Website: lowes
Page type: billing-address
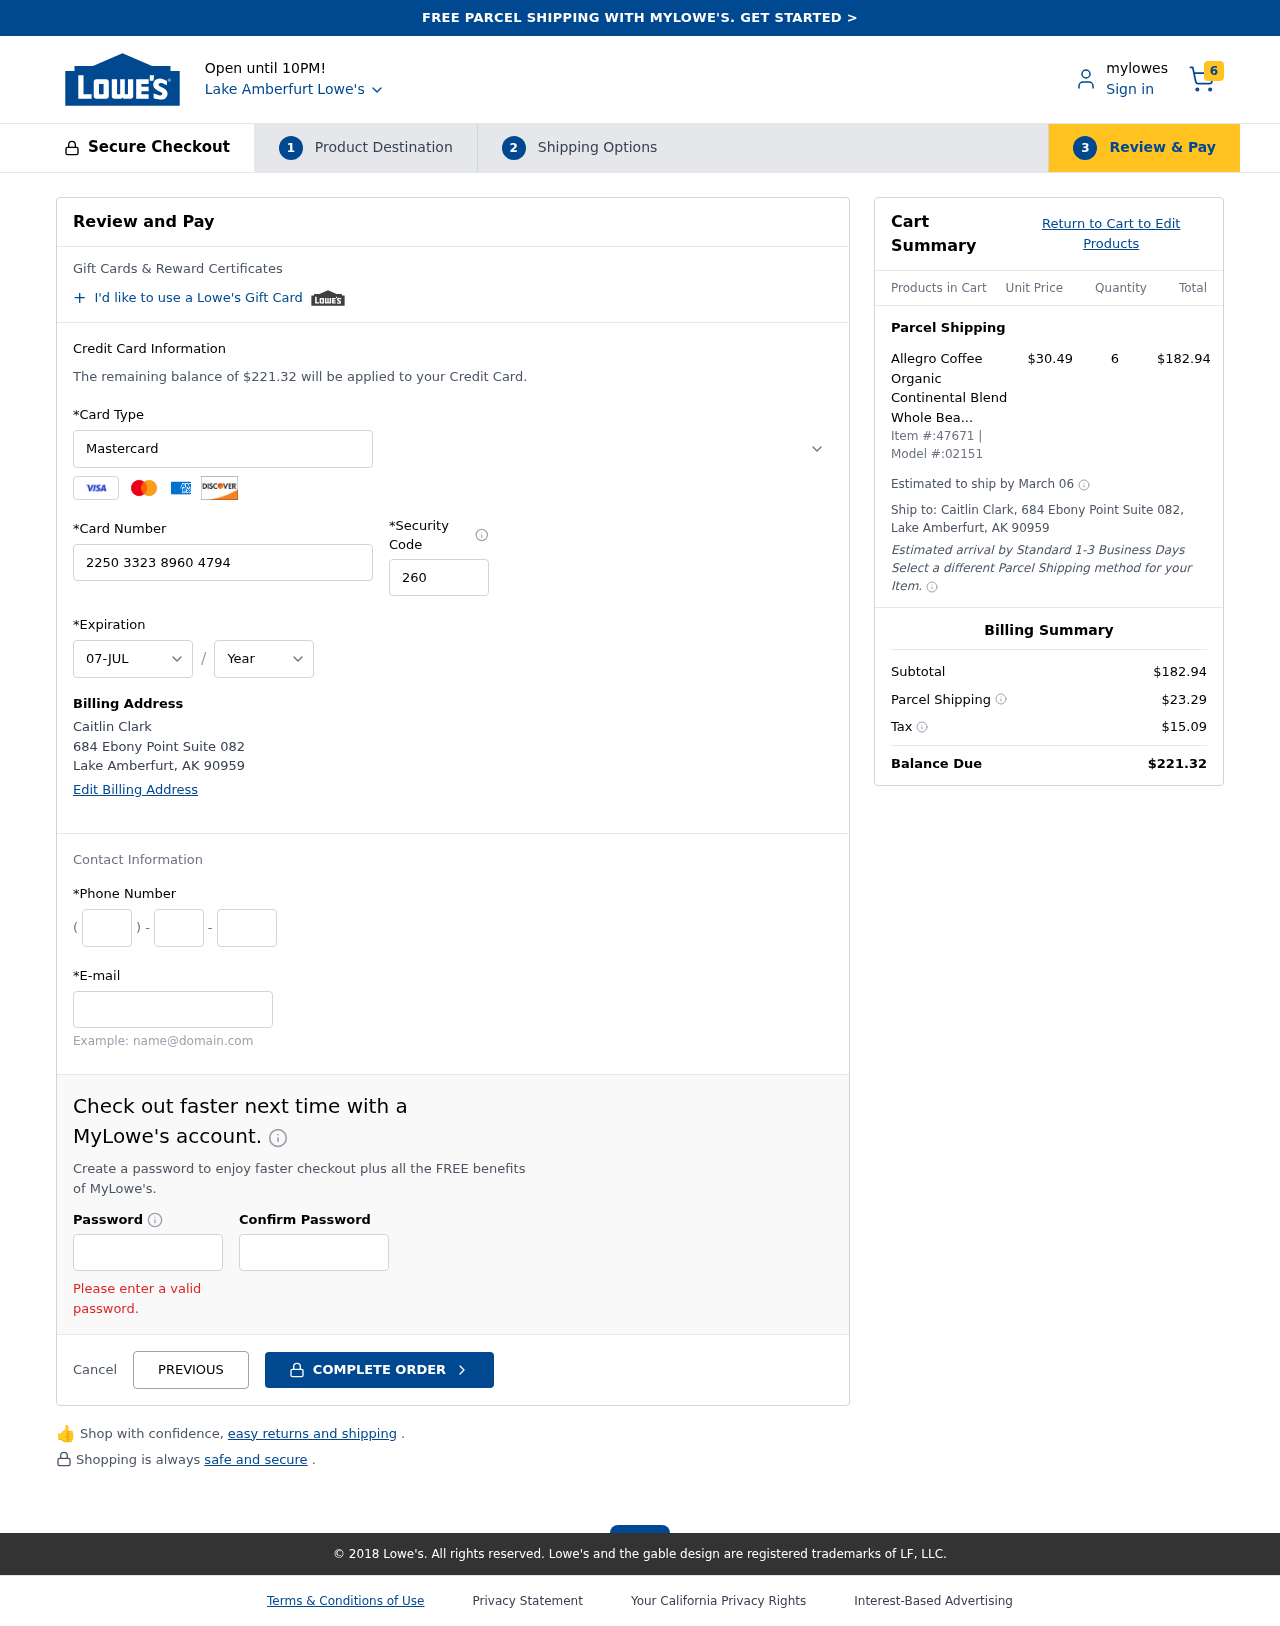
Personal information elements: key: PII_CARD_CVV
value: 260
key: PII_CARD_EXPIRY_MONTH
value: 07
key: PII_CARD_EXPIRY_YEAR
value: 27
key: PII_CARD_NUMBER
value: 2250 3323 8960 4794
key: PII_CARD_TYPE
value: Mastercard
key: PII_CITY
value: Lake Amberfurt
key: PII_CITY_STATE_ZIP
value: Lake Amberfurt, AK 90959
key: PII_EMAIL
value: cclark@hotmail.com
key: PII_FULLNAME
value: Caitlin Clark
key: PII_PHONE_AREA
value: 561
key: PII_PHONE_PREFIX
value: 440
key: PII_PHONE_SUFFIX
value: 2584
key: PII_STREET
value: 684 Ebony Point Suite 082
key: PII_FULLNAME2
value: Caitlin Clark
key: PII_STATE_ABBR
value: AK
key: PII_POSTCODE
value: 90959
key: PII_POSTCODE_FULL
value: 90959
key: PII_CITY_STATE
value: Lake Amberfurt, AK
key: PII_POSTCODE_NUMERIC
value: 90959
Product elements: key: PRODUCT1_NAME
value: Allegro Coffee Organic Continental Blend Whole Bean Coffee, 12 oz
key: PRODUCT1_PRICE
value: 30.49
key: PRODUCT1_QUANTITY
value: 6
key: PRODUCT_ITEM_NUMBER
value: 47671
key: PRODUCT_MODEL_NUMBER
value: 02151
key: PRODUCT1_LINE_TOTAL
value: $182.94
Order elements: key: ORDER_NUM_ITEMS
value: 6
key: ORDER_TOTAL
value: $221.32
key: ORDER_SHIPPING_DATE
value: March 06
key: ORDER_SUBTOTAL
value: $182.94
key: ORDER_SHIPPING_COST
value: $23.29
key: ORDER_TAX
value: $15.09